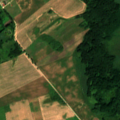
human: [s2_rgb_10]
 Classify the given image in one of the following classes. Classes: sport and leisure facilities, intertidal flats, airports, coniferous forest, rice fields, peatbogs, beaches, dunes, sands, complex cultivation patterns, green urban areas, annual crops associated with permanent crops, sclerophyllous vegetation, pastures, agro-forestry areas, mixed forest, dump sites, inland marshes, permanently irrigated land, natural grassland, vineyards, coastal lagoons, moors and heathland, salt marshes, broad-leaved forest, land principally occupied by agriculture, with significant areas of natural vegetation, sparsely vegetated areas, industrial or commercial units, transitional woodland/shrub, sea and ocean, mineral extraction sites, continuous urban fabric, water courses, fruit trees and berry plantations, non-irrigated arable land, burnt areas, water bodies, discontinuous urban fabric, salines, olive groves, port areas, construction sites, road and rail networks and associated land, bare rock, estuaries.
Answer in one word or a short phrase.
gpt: non-irrigated arable land, land principally occupied by agriculture, with significant areas of natural vegetation, broad-leaved forest, inland marshes